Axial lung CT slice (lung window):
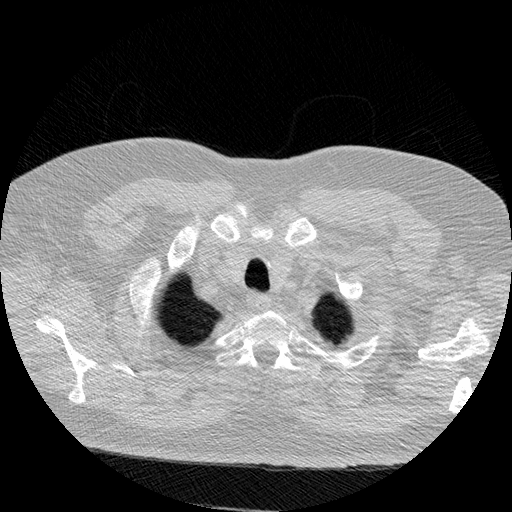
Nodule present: no